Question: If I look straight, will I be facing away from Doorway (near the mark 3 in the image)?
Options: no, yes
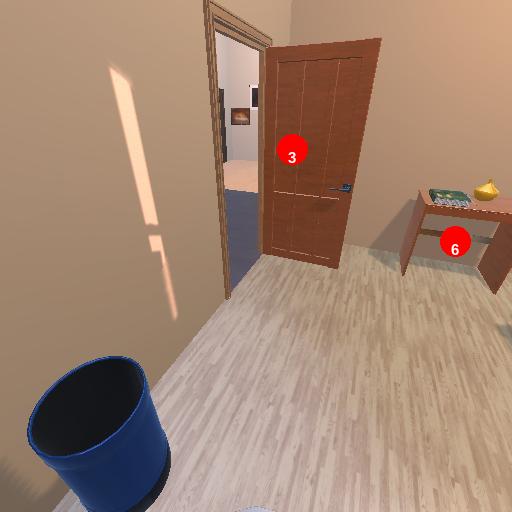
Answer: no